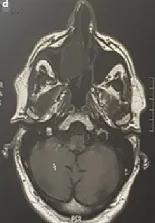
Axial T1 TSE dixon in.
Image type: radiology (mri)